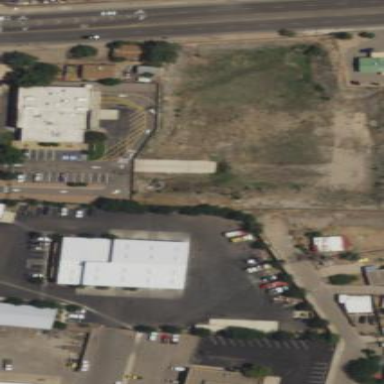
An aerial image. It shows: Brownfield site.